Question: I dont know if this is possible. In SSIS Derived column transformation, can you run the package without any inputs?
For example, you have a data flow task and within that you just have your Derived column transformation act as your source. The reason being, you can access the system variables in this way without writing a script for it. Below is the screenshot that I am trying to achieve. The package does not fail, but I cant see anything on the data viewer (it doesnt even get executed). Any help is appreciated. Thanks.
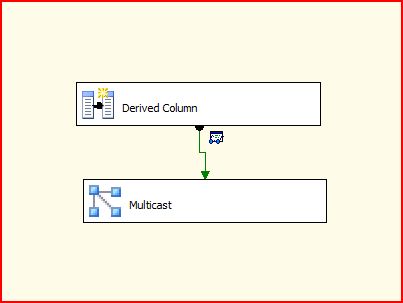
Answer: This doesn't make sense. Even if it was possible, the "derived column" transformation applies to every row on your source; so in your case, you wouldn't have any rows with your new column, so you wouldn't be able to use it anyway.